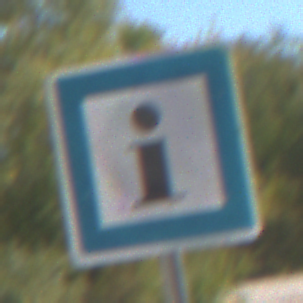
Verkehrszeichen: Informationsstelle
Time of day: Midday
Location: Outdoor (Nature)
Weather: Clear
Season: Summer
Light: Natural